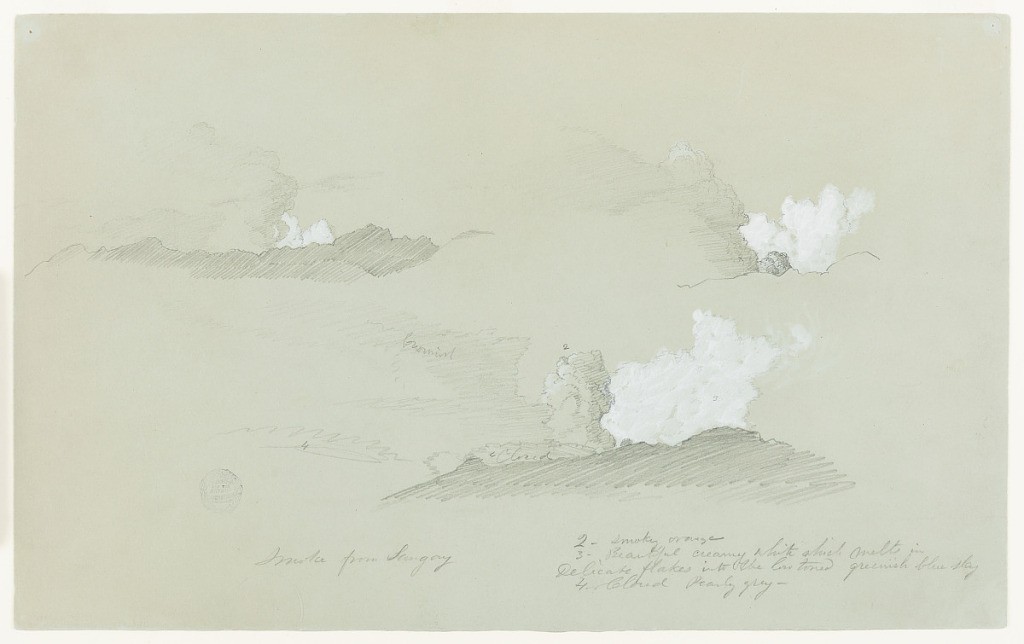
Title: Three Views of Sangay Volcano, Ecuador
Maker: Frederic Edwin Church, American, 1826–1900
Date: July 1857
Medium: Graphite, brush and white gouache on gray-green wove paper
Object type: Drawing
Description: Three landscape sketches of smoke rising from the volcano Sangay in Ecuador. At upper left, white and dark smoke rises out of the shaded volcano. At upper right, smiliar scene of mountain and smoke. Below, a larger, notated, and more detailed sketch of the scene is visible. Smoke rises from the darkened volcano in three distinct plumes.